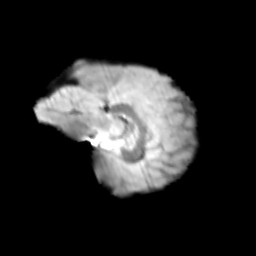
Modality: T2w
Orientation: sagittal
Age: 12
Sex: female
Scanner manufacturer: siemens
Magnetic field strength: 3 T
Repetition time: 3.8 s
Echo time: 0.07 s